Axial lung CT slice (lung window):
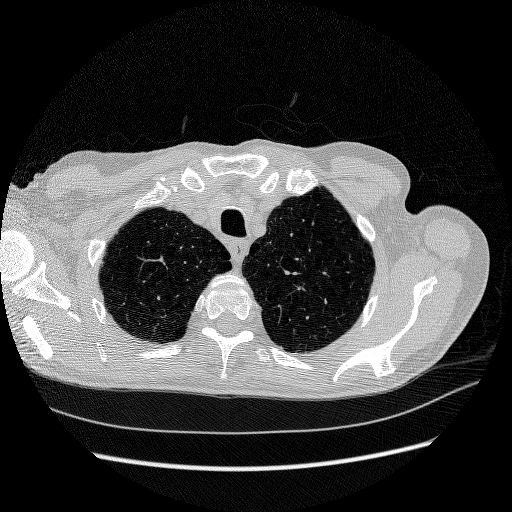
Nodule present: no